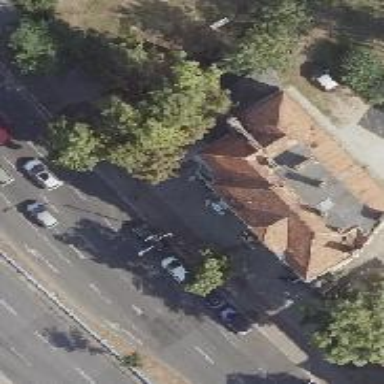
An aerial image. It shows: Café.